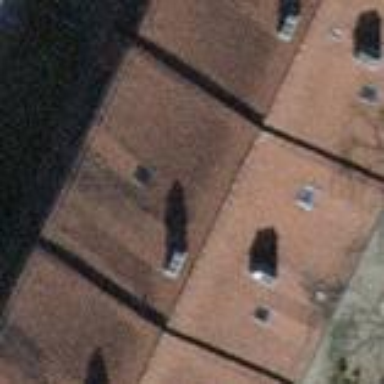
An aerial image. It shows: Building with tile roof.